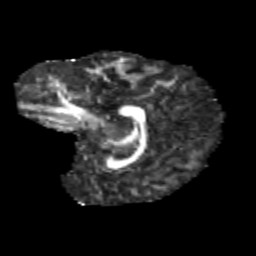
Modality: FA
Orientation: sagittal
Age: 11
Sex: male
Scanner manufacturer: siemens
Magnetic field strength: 3 T
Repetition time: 3.8 s
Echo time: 0.07 s